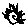
Label: sun